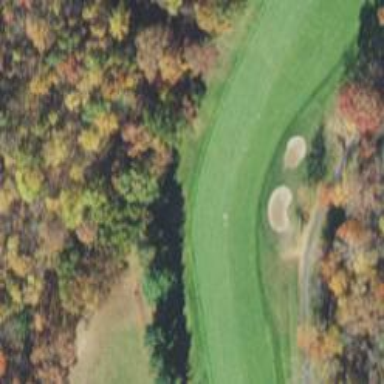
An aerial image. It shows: View of golf hole.